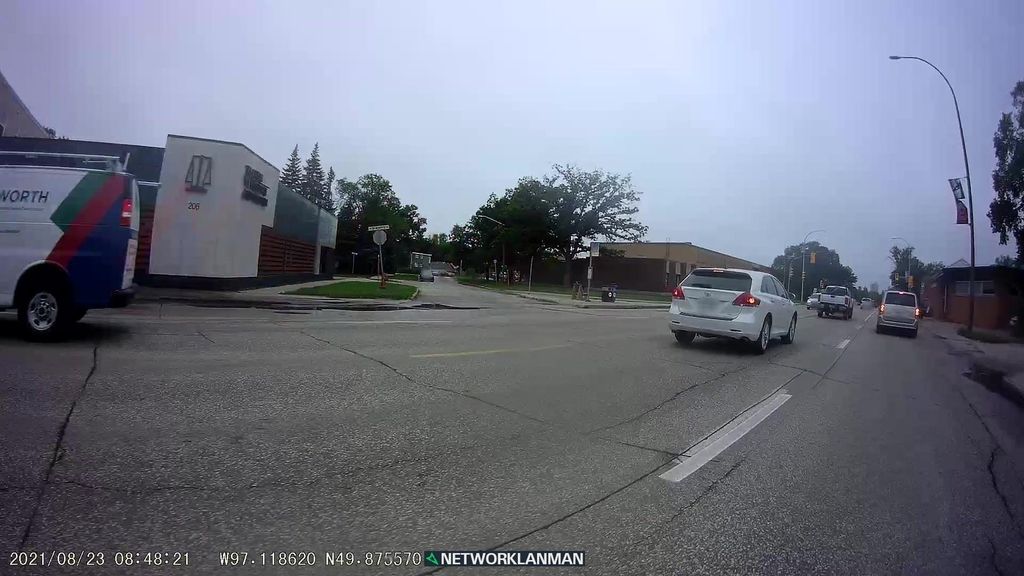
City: winnipeg